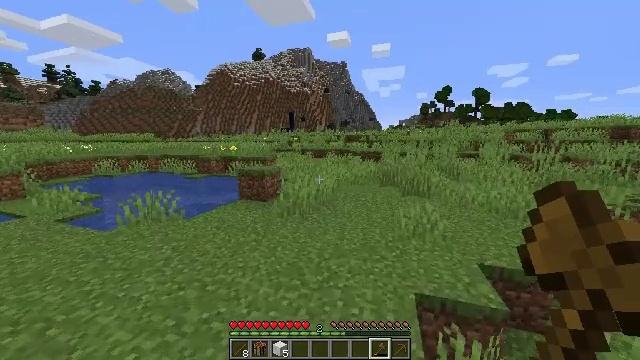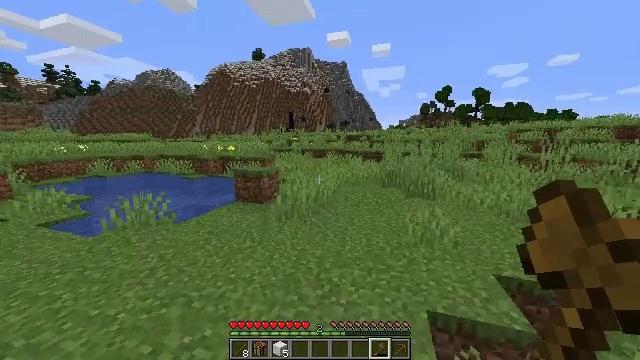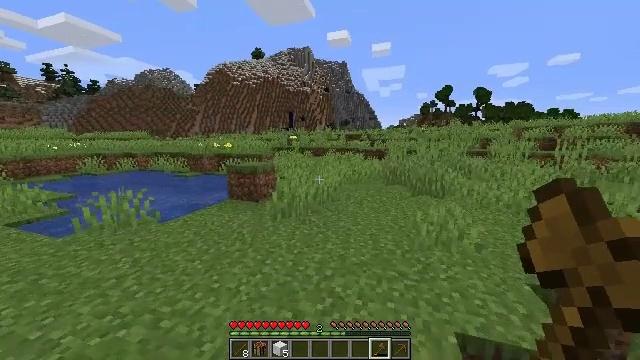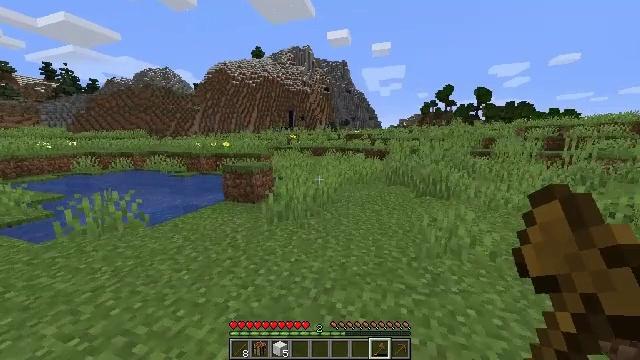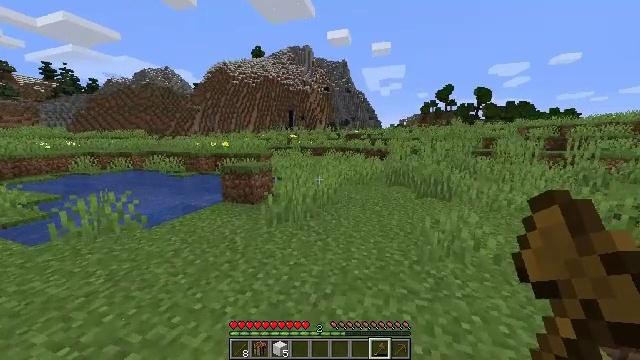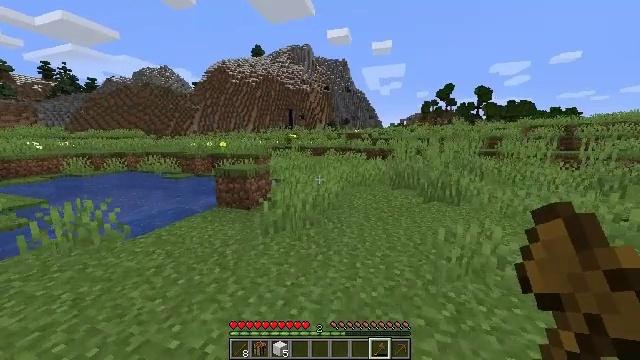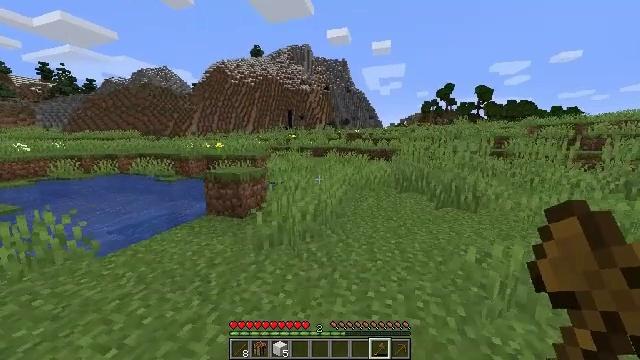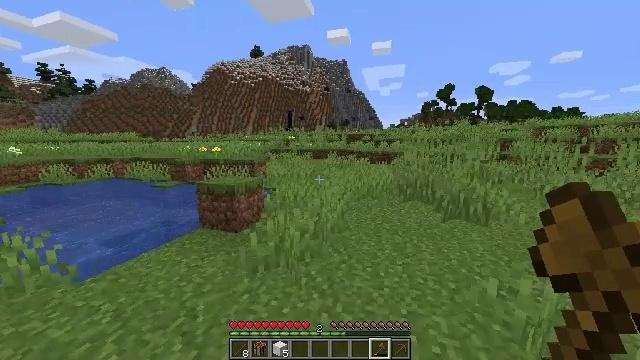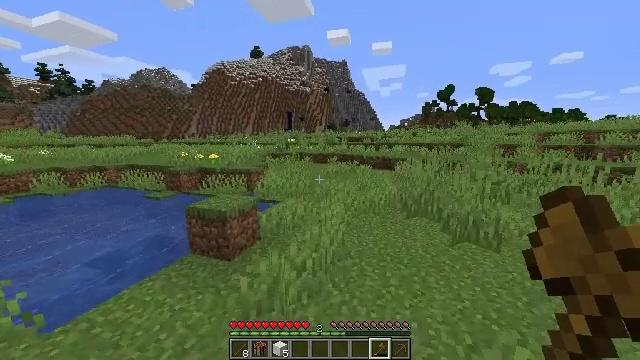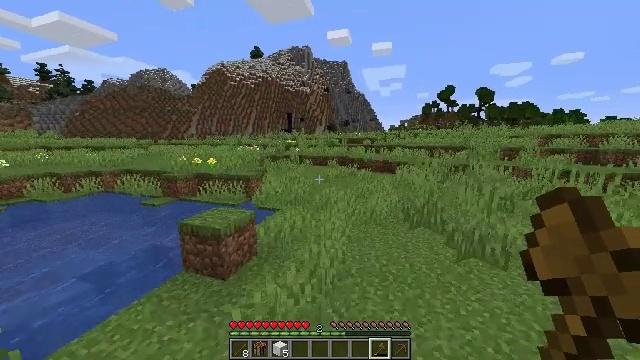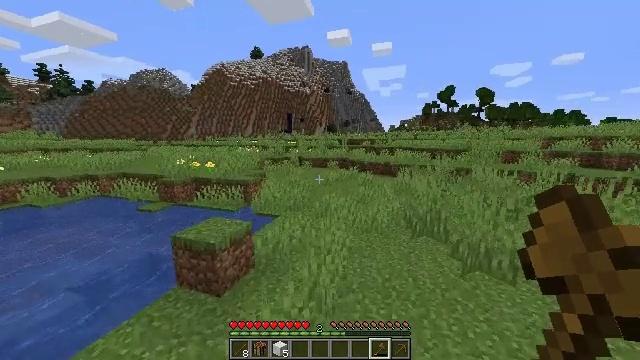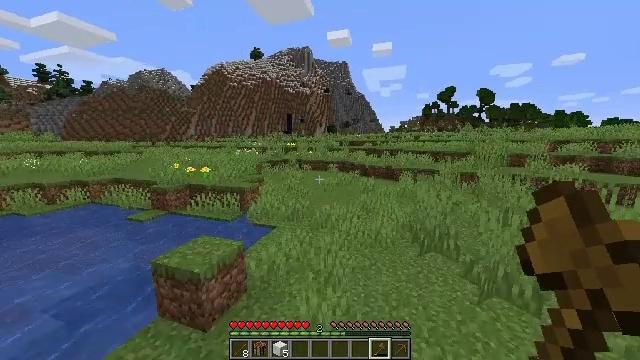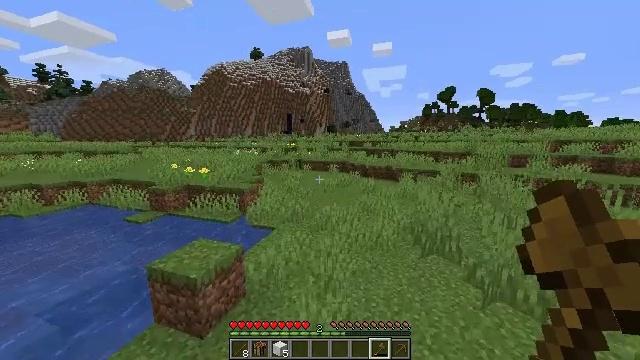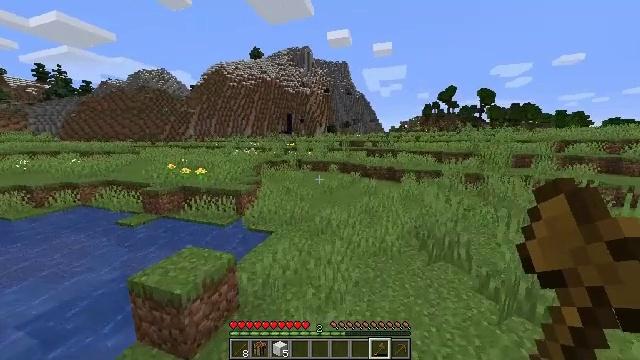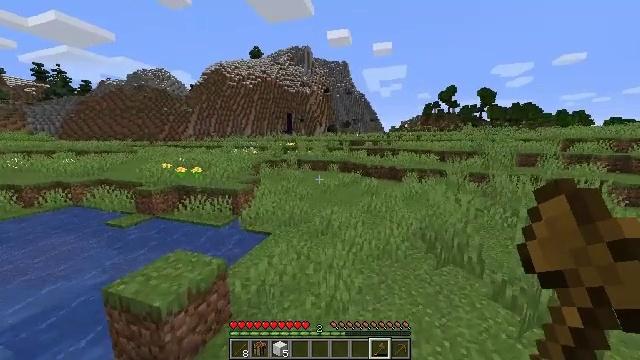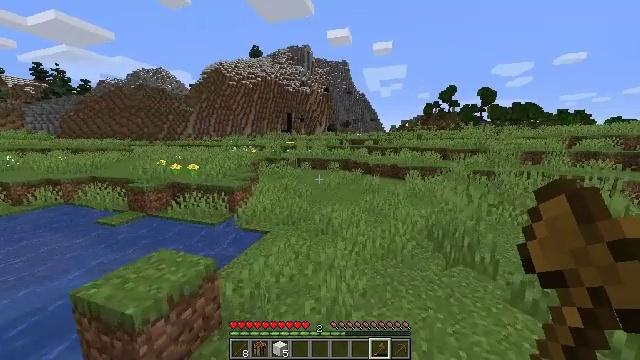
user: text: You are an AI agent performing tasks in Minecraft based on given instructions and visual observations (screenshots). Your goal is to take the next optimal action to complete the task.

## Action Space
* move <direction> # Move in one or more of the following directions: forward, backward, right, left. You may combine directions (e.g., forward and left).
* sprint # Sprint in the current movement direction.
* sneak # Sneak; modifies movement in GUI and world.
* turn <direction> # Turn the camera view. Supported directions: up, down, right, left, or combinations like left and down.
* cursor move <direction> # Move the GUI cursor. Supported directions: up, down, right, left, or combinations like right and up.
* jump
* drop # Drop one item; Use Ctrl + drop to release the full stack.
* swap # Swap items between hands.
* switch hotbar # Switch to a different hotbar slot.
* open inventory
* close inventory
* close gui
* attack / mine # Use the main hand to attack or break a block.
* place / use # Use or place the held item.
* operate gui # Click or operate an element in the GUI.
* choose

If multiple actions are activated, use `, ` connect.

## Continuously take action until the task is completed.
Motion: motion action
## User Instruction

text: Reclaim the chest into your inventory.
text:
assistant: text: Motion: move forward
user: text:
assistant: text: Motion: move forward
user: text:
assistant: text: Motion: move forward
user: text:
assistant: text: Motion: move forward
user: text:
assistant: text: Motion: move forward
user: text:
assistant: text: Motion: move forward
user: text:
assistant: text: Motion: move forward, jump
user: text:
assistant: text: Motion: move forward, jump
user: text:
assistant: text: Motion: move forward, jump
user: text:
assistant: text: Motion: move forward, jump
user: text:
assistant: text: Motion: move forward
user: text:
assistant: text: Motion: move forward
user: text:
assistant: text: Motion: move forward
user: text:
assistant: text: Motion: move forward
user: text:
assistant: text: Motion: move forward
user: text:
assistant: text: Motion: move forward
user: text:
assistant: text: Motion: move forward
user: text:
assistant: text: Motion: move forward
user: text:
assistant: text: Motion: move forward
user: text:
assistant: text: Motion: move forward
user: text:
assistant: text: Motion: move forward, turn left and down
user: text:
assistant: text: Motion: move forward
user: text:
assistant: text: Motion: move forward
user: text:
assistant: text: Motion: move forward
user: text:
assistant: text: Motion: move forward
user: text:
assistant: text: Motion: move forward
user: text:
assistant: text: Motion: move forward
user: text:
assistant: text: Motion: move forward
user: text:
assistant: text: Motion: move forward, jump
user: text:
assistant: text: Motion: move forward, jump